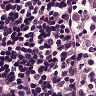
Metastatic tissue present: no